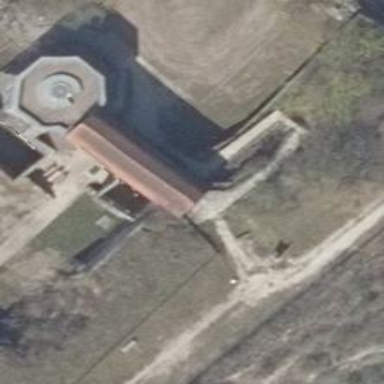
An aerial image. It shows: Historic building.